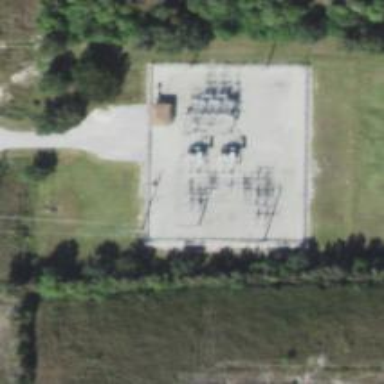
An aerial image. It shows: Switch for power supply.